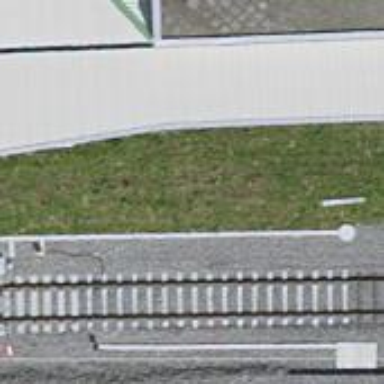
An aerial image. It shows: Abandoned railway spur with one track.